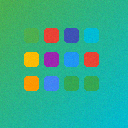
Screen state: on